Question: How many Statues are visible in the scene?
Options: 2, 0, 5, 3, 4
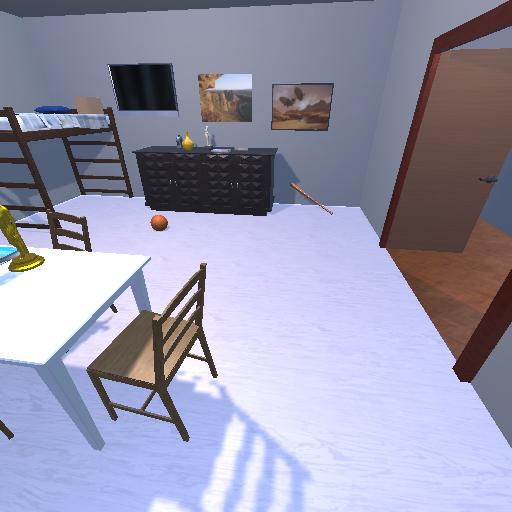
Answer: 2